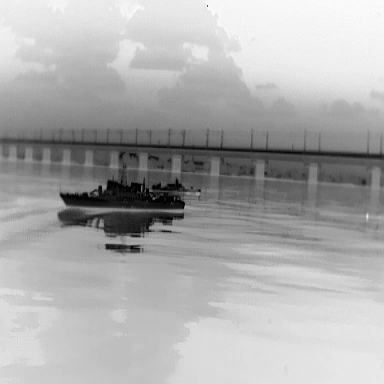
There are two objects shown in the infrared image, including a warship, and a canoe.